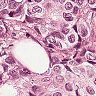
Metastatic tissue present: yes